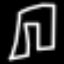
Label: pants